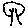
Label: tree